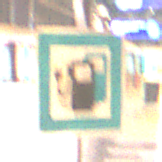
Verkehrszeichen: LadestationFuerElektrofahrzeuge
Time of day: NotSpecified
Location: Indoor (Urban)
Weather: NotSpecified
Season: NotSpecified
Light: Artificial